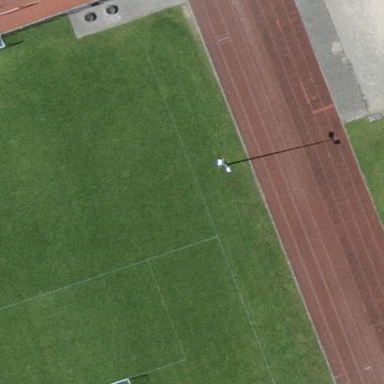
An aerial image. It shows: Pitch designed for long jump sports in leisure land area.